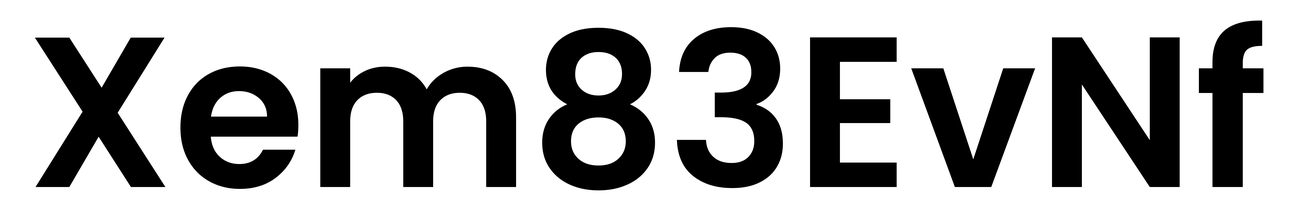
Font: Poppins-SemiBold